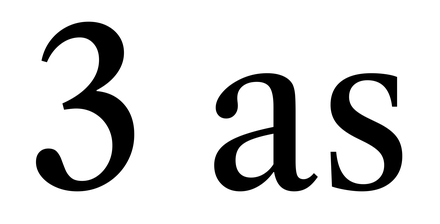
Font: LibreCaslonText_Regular